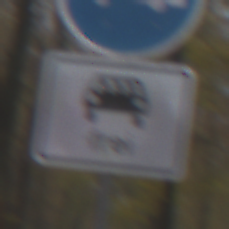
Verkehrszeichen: MehrfachbesetzePersonenkraftwagenFrei
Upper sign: Busssonderstreifen
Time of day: MorningAfternoon
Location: Outdoor (Nature)
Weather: Overcast
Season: Autumn
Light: Natural